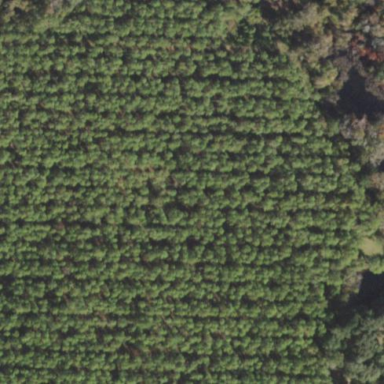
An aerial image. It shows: Forest with needle-leaved trees.